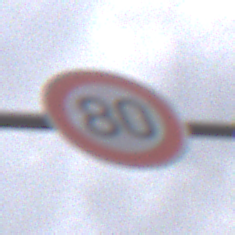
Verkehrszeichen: Geschwindigkeit80
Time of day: MorningAfternoon
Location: Outdoor (Suburban)
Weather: PartlyCloudy
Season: NotSpecified
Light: Natural